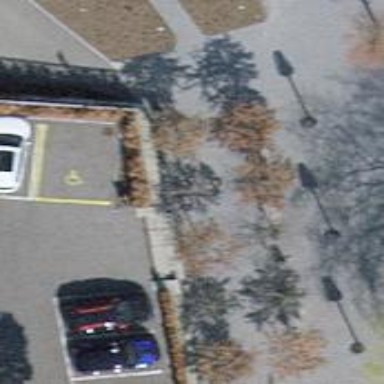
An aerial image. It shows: Set of steps on the road.